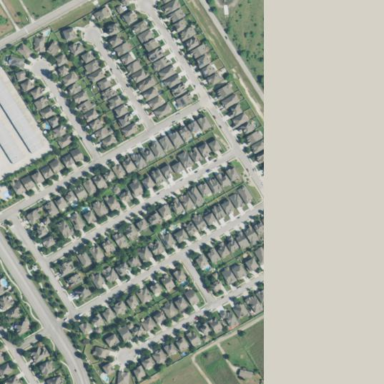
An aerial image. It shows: This residential area consists of single-family homes.